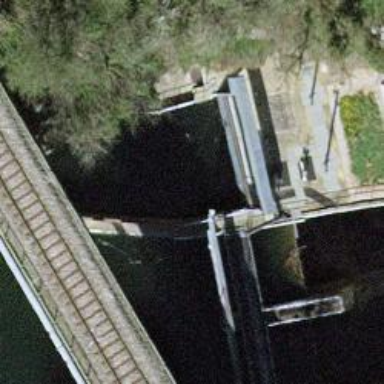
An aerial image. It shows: Dam along waterway.